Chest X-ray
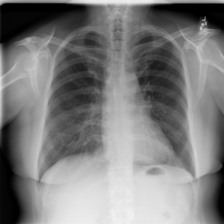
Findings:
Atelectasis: negative
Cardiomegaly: negative
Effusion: negative
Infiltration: negative
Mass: negative
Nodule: negative
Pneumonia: negative
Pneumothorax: negative
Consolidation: negative
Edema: negative
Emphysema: negative
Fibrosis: negative
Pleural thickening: positive
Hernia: negative